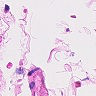
Metastatic tissue present: no